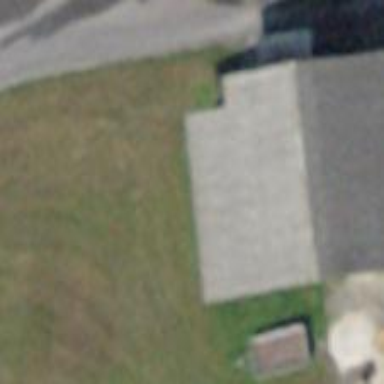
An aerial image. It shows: Barn.